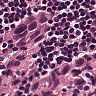
Metastatic tissue present: yes